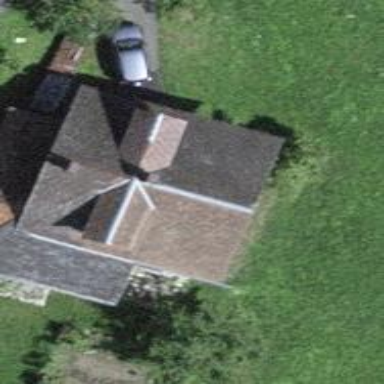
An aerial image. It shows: Gabled roof farm building.